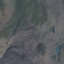
Label: HerbaceousVegetation